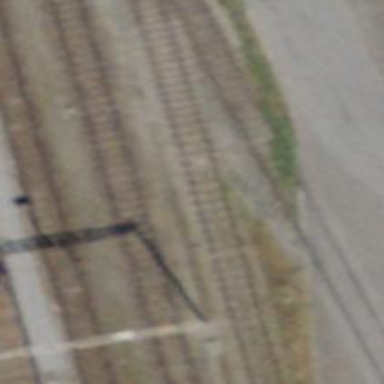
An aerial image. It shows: Single-track electrified railway siding with contact line for service.